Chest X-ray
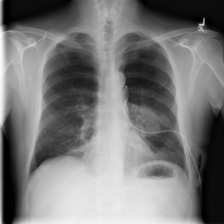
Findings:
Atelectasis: negative
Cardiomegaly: negative
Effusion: negative
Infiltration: negative
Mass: negative
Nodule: negative
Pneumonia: negative
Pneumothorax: positive
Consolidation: negative
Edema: negative
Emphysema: negative
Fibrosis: negative
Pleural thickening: negative
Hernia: negative